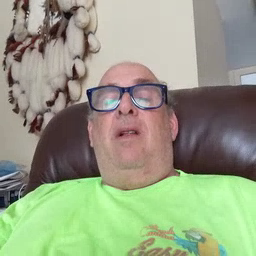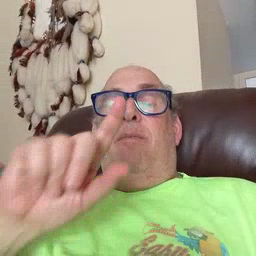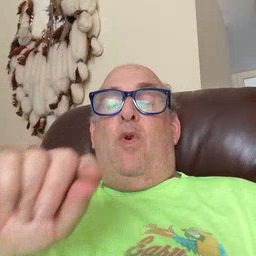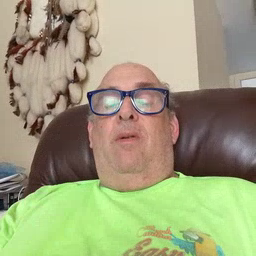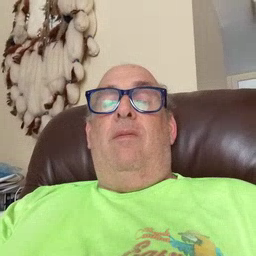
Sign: bird